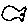
Label: fish